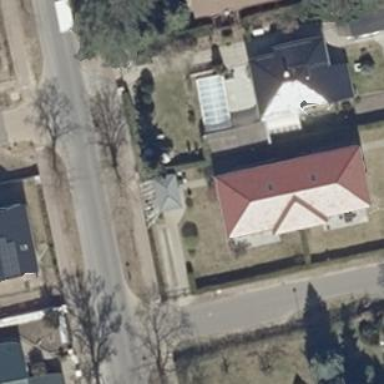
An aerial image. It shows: Hipped roof on apartment building.